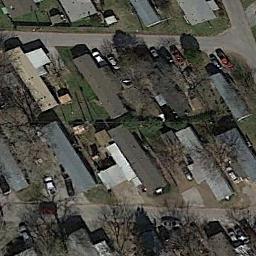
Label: mobile_home_park